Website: apple
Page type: address-validator
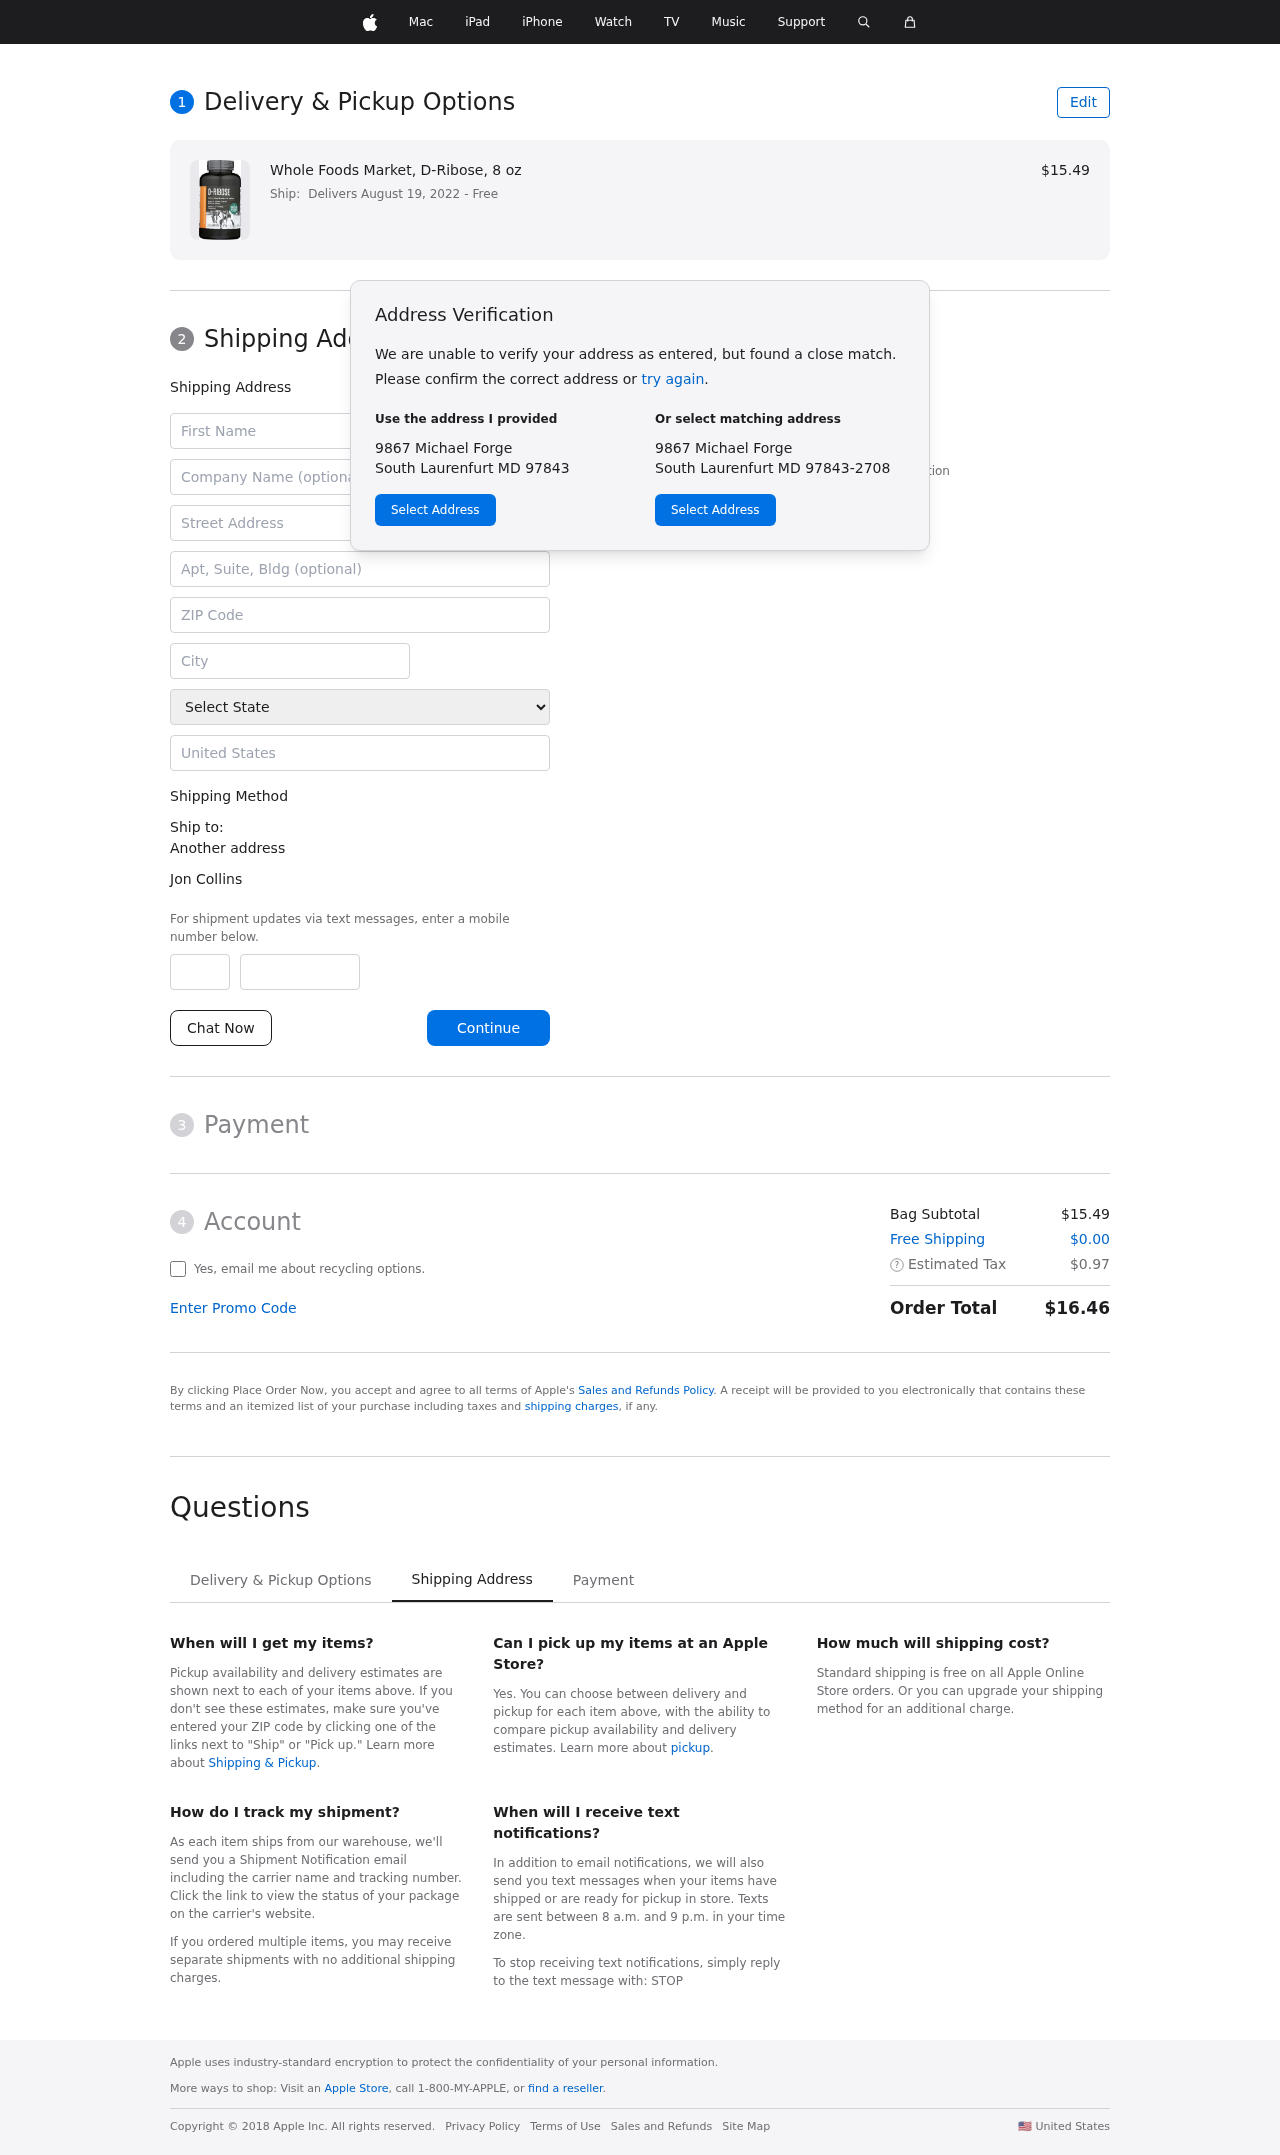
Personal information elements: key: PII_CITY
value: South Laurenfurt
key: PII_COMPANY
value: Hines, Phillips and Price
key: PII_COUNTRY
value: United States
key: PII_FIRSTNAME
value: Jon
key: PII_FULLNAME
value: Jon Collins
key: PII_LASTNAME
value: Collins
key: PII_PHONE_AREA
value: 282
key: PII_PHONE_SUFFIX
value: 1336
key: PII_POSTCODE
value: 97843
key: PII_STATE
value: Maryland
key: PII_STREET
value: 9867 Michael Forge
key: PII_CITY_STATE_ZIP
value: South Laurenfurt MD 97843
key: PII_STATE_ABBR
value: MD
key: PII_POSTCODE_FULL
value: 97843
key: PII_STATE_ABBR2
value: MD
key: PII_POSTCODE_NUMERIC
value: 97843
Product elements: key: PRODUCT1_NAME
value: Whole Foods Market, D-Ribose, 8 oz
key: PRODUCT1_PRICE
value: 15.49
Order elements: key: ORDER_DELIVERY_DATE
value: Delivers August 19, 2022
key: ORDER_SUBTOTAL
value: $15.49
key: ORDER_SHIPPING_COST
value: $0.00
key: ORDER_TAX
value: $0.97
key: ORDER_TOTAL
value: $16.46